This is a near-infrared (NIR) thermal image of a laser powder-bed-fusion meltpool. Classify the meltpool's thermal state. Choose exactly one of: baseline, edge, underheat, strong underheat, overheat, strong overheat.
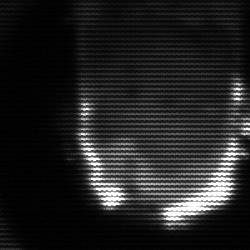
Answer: baseline